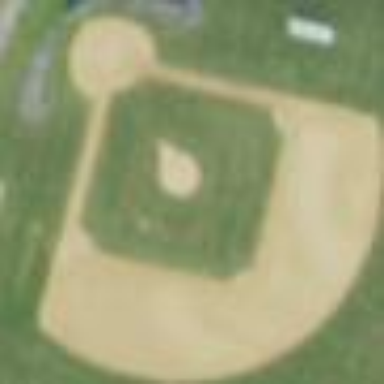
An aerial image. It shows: Baseball pitch for leisure land activities.